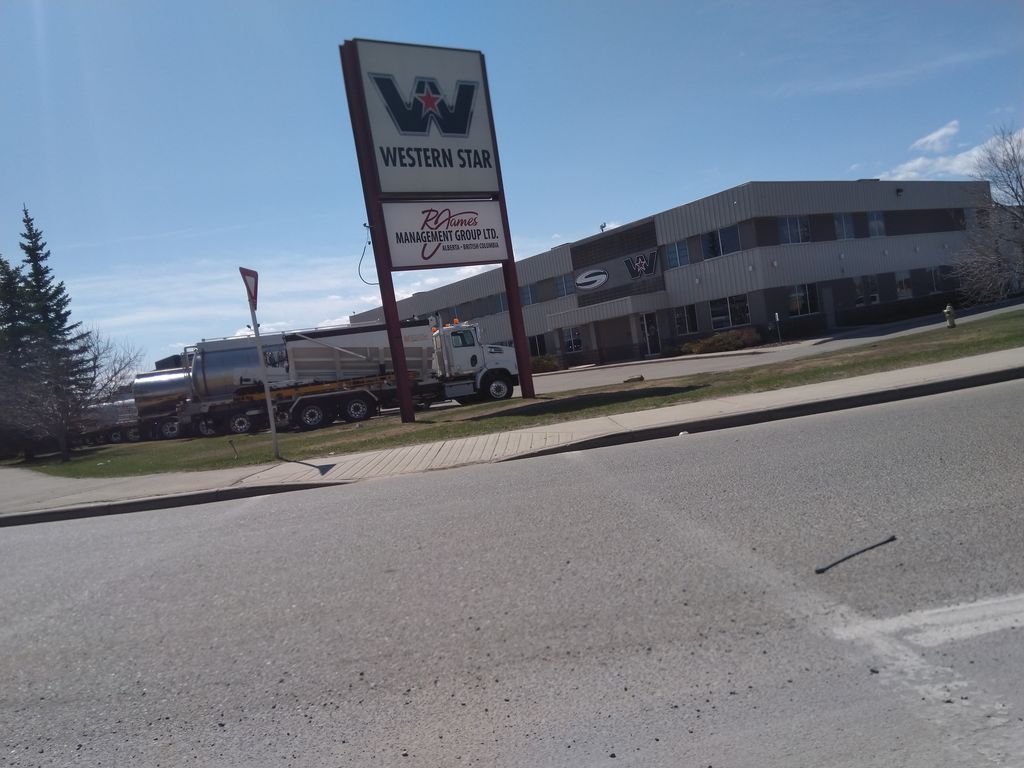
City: calgary